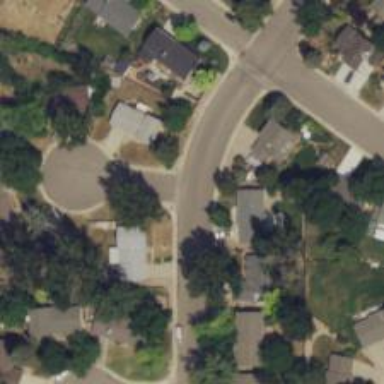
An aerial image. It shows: Residential road.